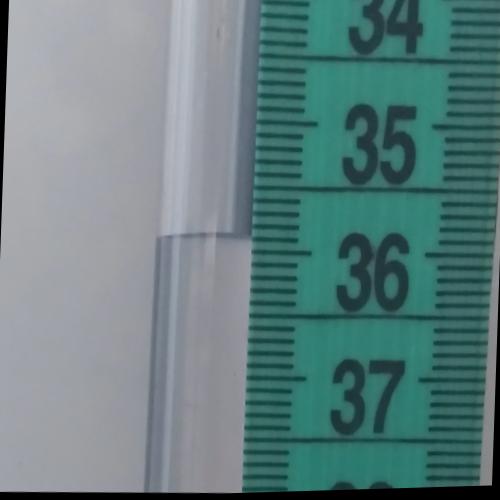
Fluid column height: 35.9 cm